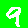
Digit: 9